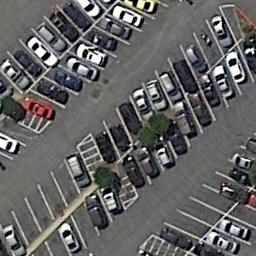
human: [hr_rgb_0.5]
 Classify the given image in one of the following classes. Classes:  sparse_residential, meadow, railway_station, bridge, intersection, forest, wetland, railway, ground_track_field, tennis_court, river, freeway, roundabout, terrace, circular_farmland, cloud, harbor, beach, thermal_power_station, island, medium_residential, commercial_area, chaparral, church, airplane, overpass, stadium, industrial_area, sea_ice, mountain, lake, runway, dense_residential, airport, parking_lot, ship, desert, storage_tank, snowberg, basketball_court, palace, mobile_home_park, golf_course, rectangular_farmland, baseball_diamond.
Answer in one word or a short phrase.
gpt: parking_lot